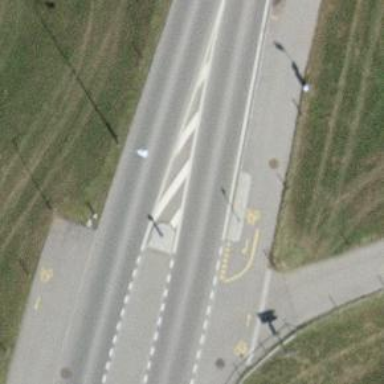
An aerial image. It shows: Traffic calming island.